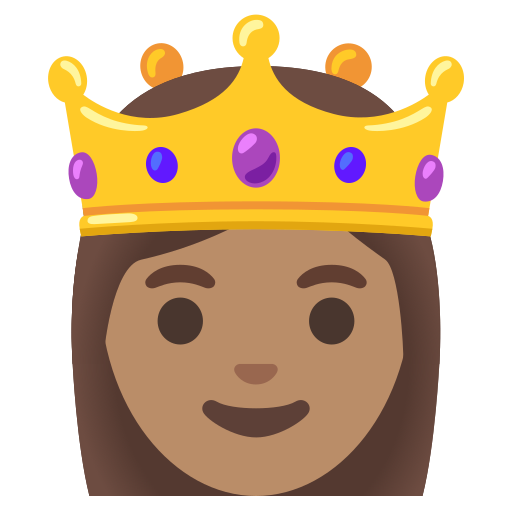
Emoji: 👸🏽